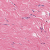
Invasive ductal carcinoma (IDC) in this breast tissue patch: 0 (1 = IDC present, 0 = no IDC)